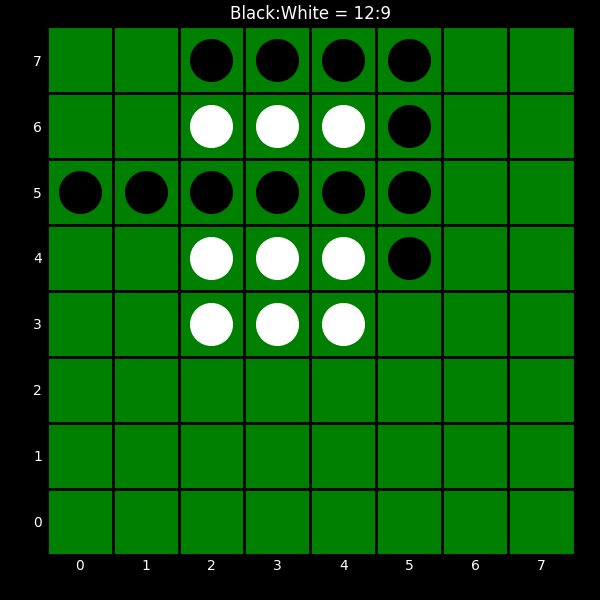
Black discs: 12
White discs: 9